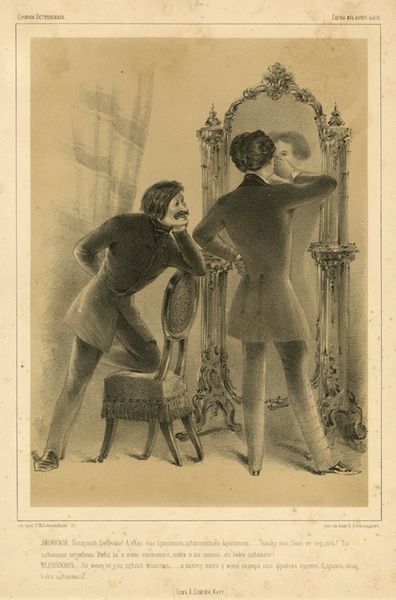
Titel: Scene from Ostrovskii's play Scenes From the Life of Merchants, Scene from Ostrovskii's play Scenes From the Life of Merchants
Künstler: Petr Mikhailovich Boklevskii
Standort: Amherst (Massachusetts, USA)
Institution: Mead Art Museum, Amherst College
Schlagwörter: beige, chair, curtain, curtains, king, men, velvet, white, arm, black, dress, france, hair, old, painting, parlor, room, wall, mirror, print, reflection, two, floor, stuhl, hand, man, see, drapes, feet, suit, drawing, paper, black and white, decoration, look, coat, french, couple, jacket, writing, lean, leaning, suits, love, mann, ancient, arms, clothes, pose, large, pants, shoe, shoes, studying, engraving, pencil, gothic, legs, book, stripes, page, standing, russian, text, mustache, moustache, spiegel, knee, image, friend, romance, 18th century, eighteenth century, ludwig, examine, upholstery, moustach, jackets, fhoes, reflect, hand on hips, illustartion, illustation, adore, groom, grooming